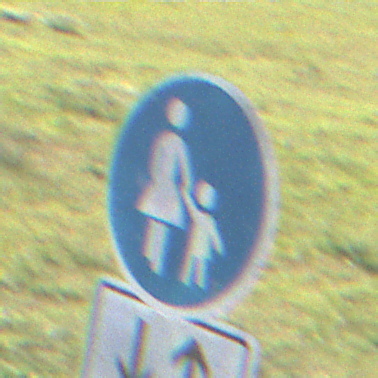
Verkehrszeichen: Gehweg
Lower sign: RichtungsangabeDurchPfeile8
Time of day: MorningAfternoon
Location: Outdoor (Nature)
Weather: PartlyCloudy
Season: NotSpecified
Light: Natural